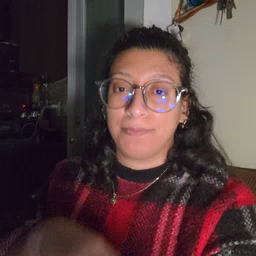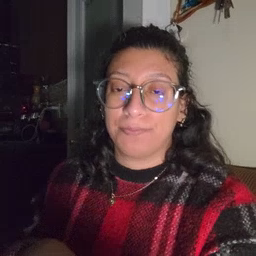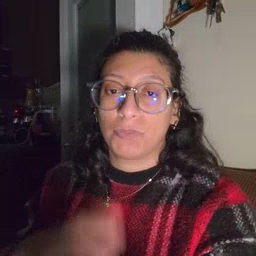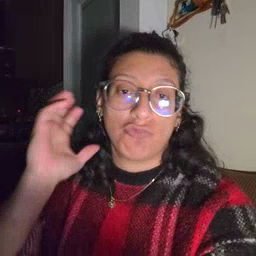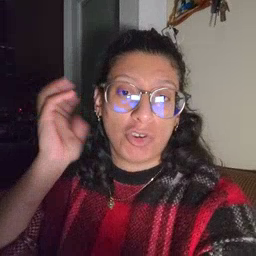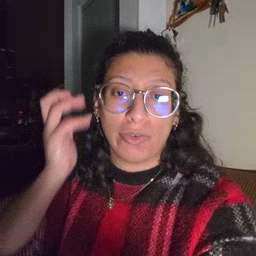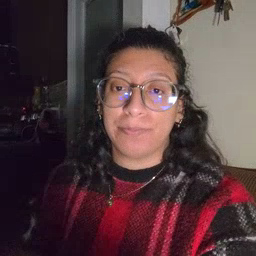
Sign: radio